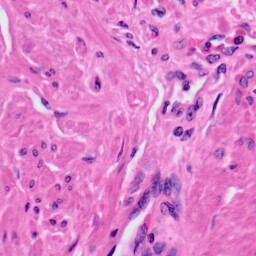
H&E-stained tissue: Prostate